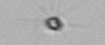
Label: Calciopappus